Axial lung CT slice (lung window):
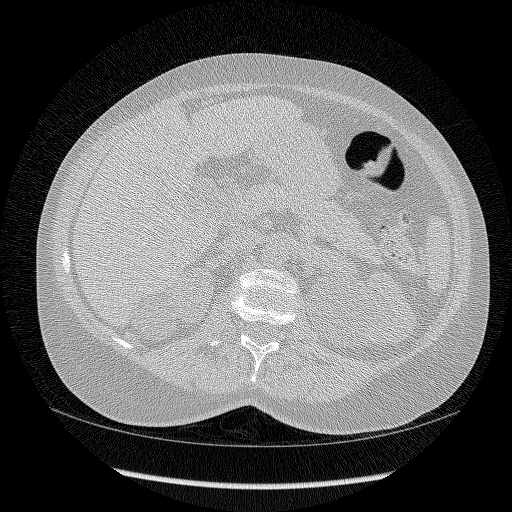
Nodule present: no